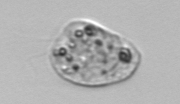
Label: Amoeba